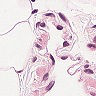
Metastatic tissue present: no